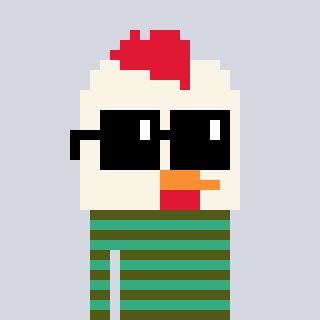
a pixel art character with square black sunglasses, a chicken-shaped head and a teal-colored body on a cool background